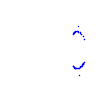
Particle: proton